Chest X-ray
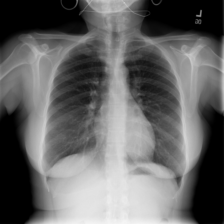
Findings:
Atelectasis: negative
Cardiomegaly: negative
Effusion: negative
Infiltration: negative
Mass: negative
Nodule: negative
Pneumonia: negative
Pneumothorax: negative
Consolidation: negative
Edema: negative
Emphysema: negative
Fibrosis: negative
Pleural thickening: negative
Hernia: negative